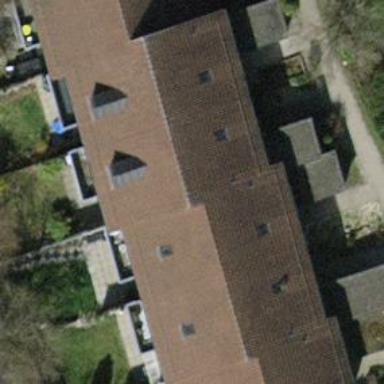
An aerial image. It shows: Terrace building.